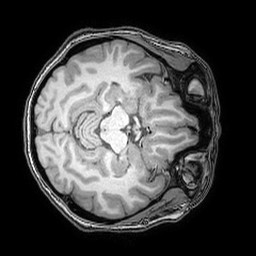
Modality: T1w
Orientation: axial
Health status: ill
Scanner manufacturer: philips
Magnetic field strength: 3 T
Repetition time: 0.007 s
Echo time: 0.0035 s